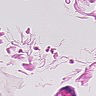
Metastatic tissue present: no